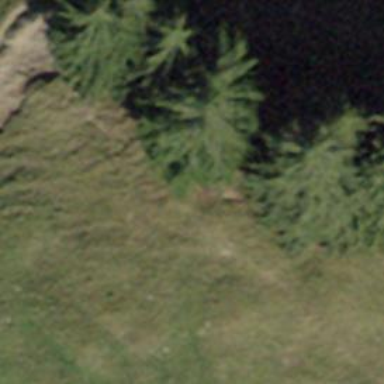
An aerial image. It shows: Row of trees in natural setting.